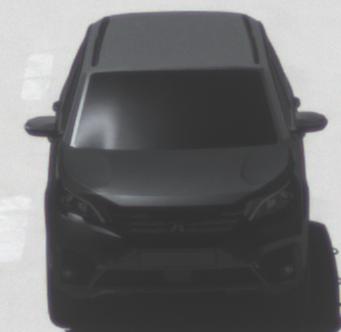
Make: Peugeot
Model: 5008 1.2 PureTech 130 Active
Detailed model: 5008 (II) (03/17 - 09/20)
Model produced from: 2017/03
Model produced until: 2018/07
Doors: 5
Color: black
Road condition: dry road
Daytime: midday
Contrast: high contrast